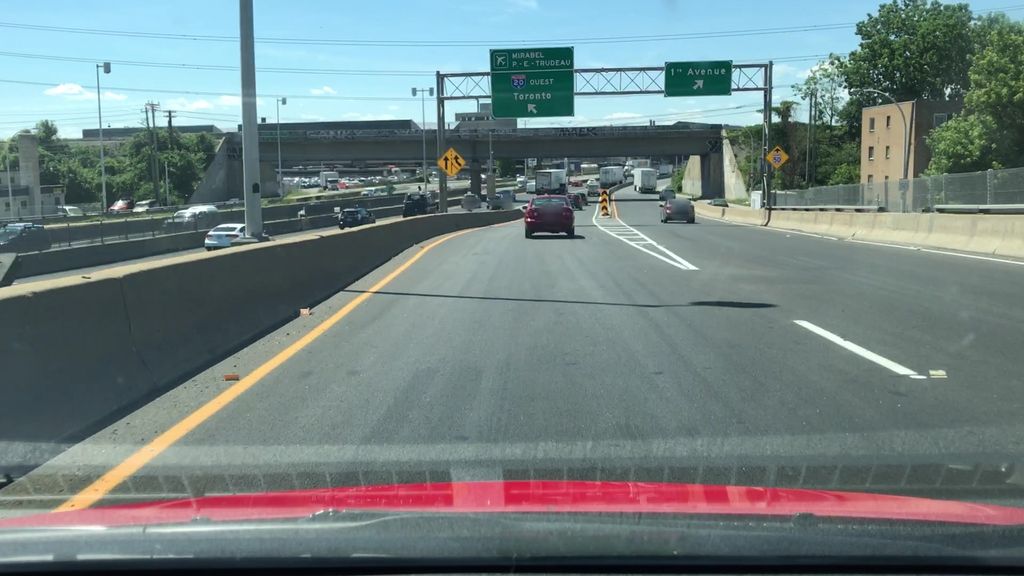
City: montreal